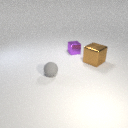
small purple metal cube behind small gray rubber sphere